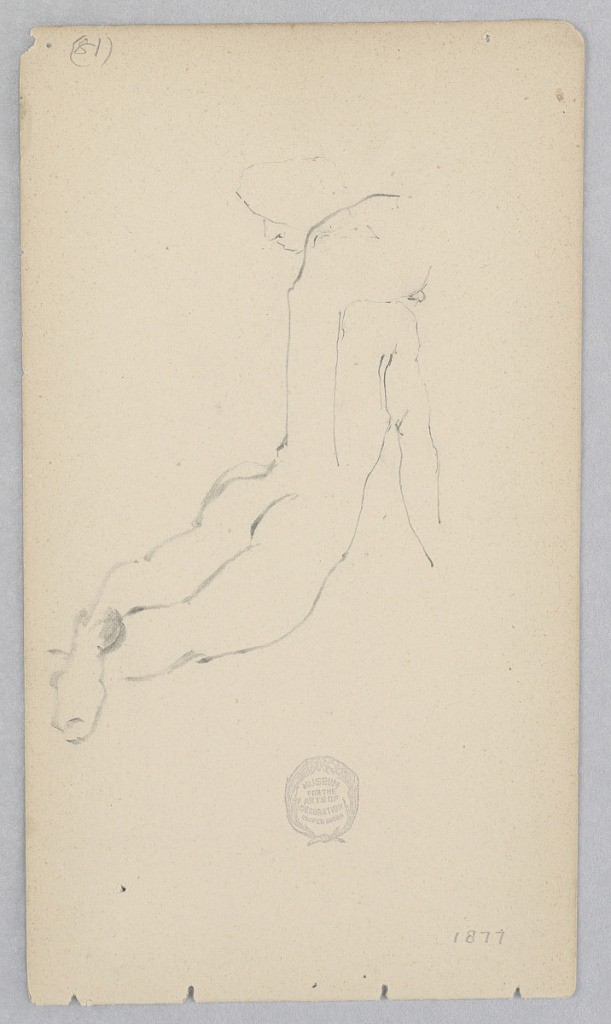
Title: Man
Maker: Robert Frederick Blum, American, 1857–1903
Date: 1877
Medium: Graphite on wove paper
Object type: Drawing
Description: Sketch of a male figure wearing a turban.